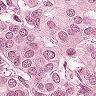
Metastatic tissue present: yes